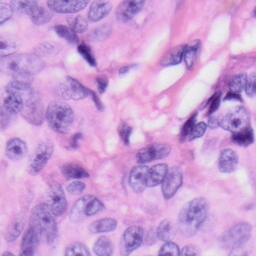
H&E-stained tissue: Skin